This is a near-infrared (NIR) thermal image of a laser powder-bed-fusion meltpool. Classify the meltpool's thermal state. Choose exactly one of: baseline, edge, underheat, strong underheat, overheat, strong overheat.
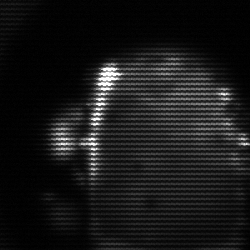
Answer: baseline